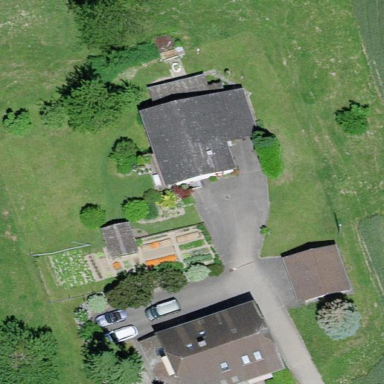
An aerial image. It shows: Farmyard area.